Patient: sex M, age 72
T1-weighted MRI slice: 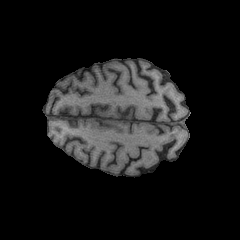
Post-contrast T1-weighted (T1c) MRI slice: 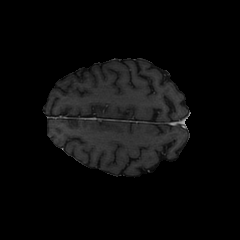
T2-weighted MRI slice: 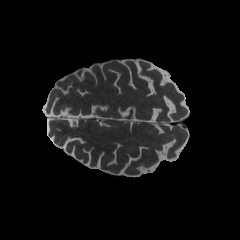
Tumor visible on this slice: no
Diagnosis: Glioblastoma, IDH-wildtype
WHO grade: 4